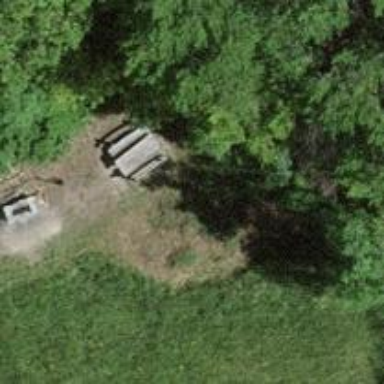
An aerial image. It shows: Picnic table located in leisure land area.